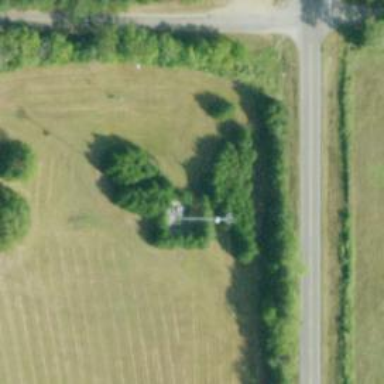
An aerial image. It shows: Man-made mast used for communication purposes.